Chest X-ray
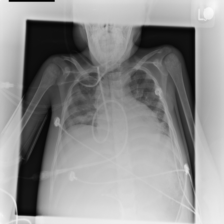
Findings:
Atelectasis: positive
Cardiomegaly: negative
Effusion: negative
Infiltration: positive
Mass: negative
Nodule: negative
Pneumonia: negative
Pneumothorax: negative
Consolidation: negative
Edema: negative
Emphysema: negative
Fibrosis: negative
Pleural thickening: negative
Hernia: negative